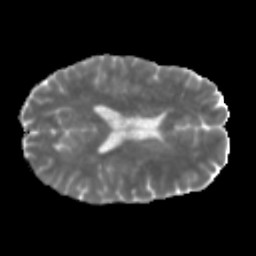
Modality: MD
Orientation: axial
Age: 46
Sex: male
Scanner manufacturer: siemens
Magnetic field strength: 3 T
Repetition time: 5 s
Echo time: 0.092 s